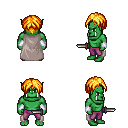
a pixel art fantasy rpg character, male body template, orc, green skin, gray cape, magenta pants, light blonde parted hairstyle, white cloth bracers, dagger, four views (front, back, left, right), 2x2 character sprite sheet, small pixel art, hard edges, no anti-aliasing